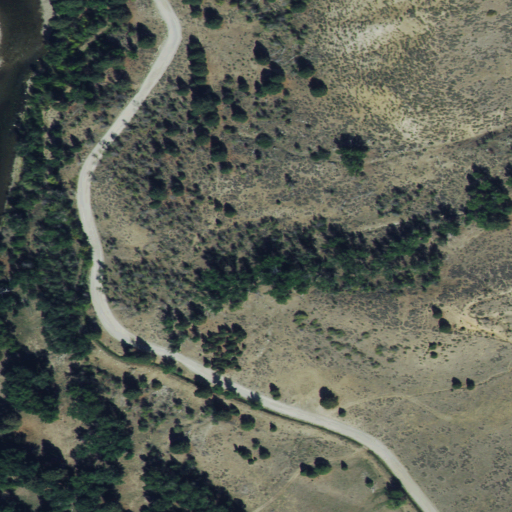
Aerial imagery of valley in Idaho named Caldwell Gulch containing shrub, grassland, evergreen forest, and herbaceous wetlands